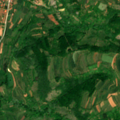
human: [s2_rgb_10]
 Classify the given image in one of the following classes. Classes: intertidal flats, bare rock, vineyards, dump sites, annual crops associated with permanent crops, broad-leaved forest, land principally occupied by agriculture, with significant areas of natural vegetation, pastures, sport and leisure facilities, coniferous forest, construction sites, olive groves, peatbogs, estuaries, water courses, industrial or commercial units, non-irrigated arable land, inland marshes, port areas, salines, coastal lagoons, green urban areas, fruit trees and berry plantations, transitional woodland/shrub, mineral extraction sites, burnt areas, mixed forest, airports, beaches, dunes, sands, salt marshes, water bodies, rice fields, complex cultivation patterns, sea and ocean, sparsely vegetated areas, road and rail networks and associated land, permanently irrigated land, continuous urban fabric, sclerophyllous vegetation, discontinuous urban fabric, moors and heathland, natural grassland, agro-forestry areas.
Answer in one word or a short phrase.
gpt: discontinuous urban fabric, non-irrigated arable land, complex cultivation patterns, land principally occupied by agriculture, with significant areas of natural vegetation, transitional woodland/shrub